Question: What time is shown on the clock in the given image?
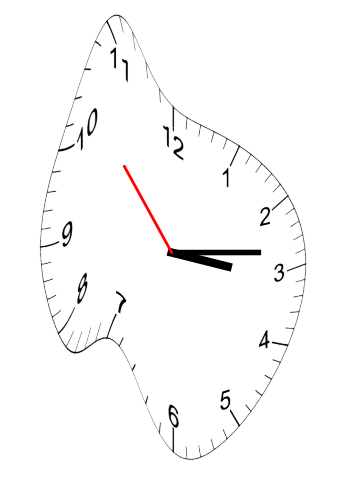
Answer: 03:13:53